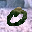
Label: 0